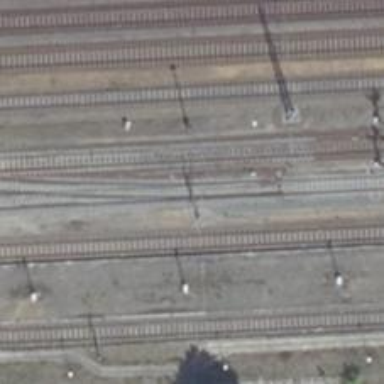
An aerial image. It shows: Railway track with contact line for electrification.